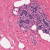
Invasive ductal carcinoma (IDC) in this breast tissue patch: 0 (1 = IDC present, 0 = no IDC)